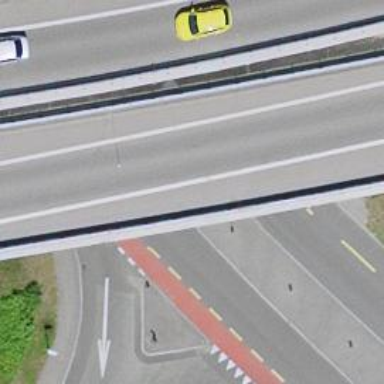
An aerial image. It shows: Bridge with asphalt surface. It is part of the trunk link highway.